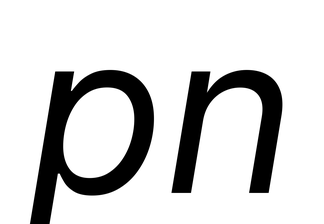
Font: Inter-Italic_Italic